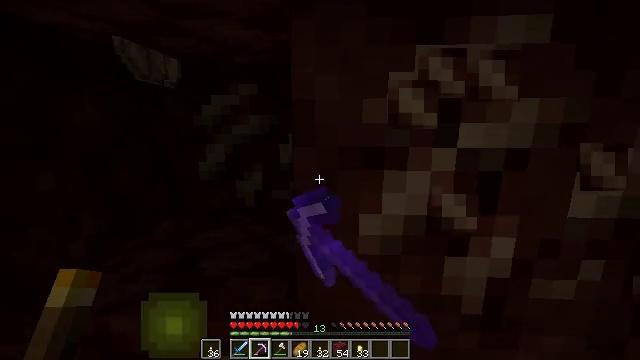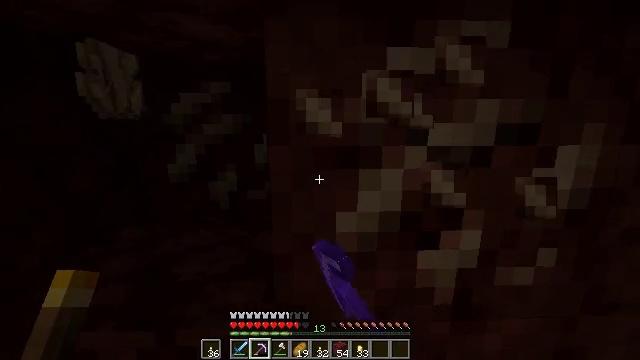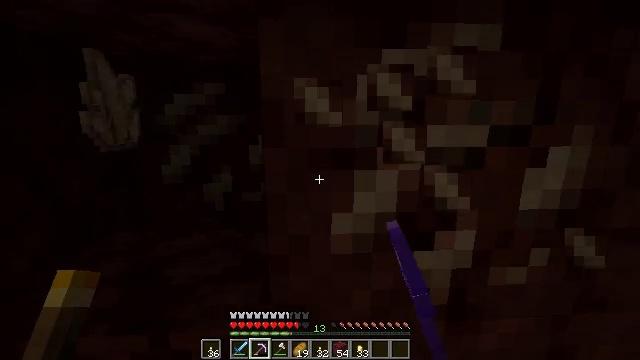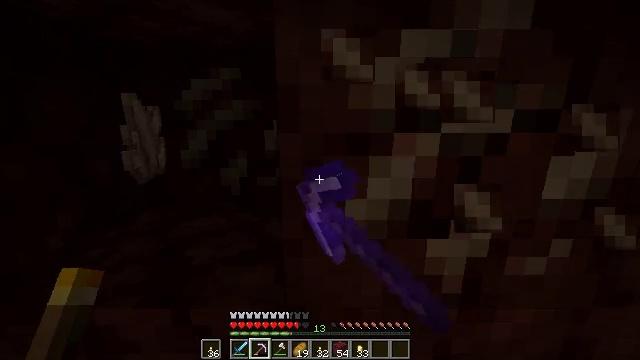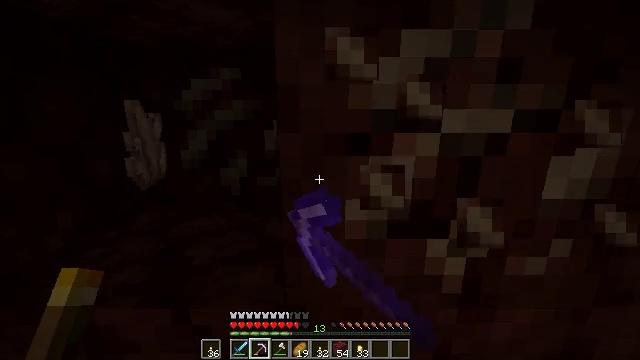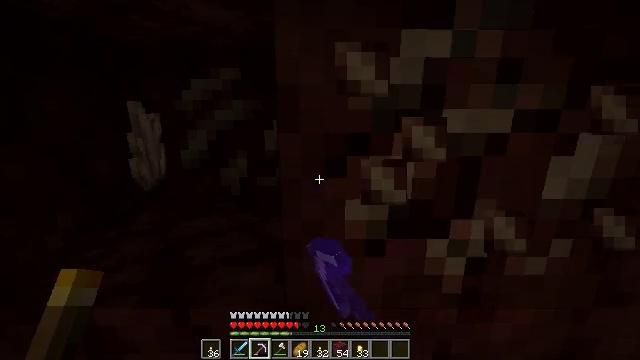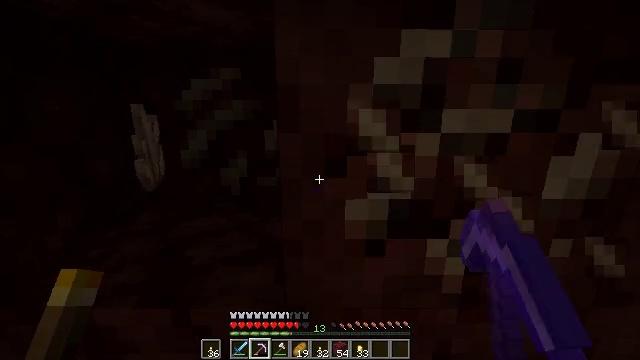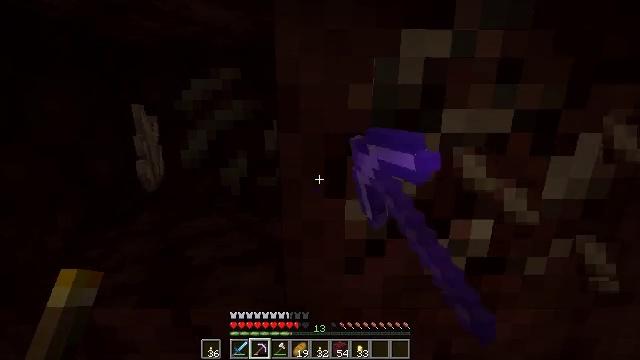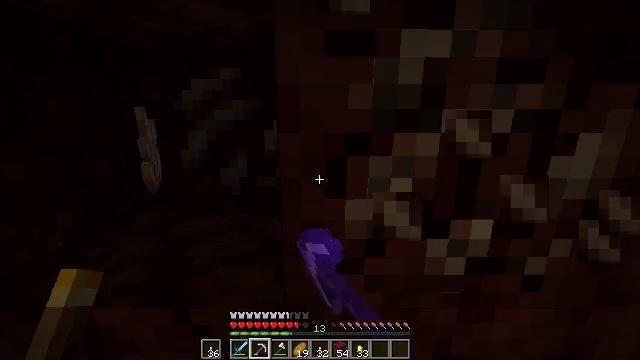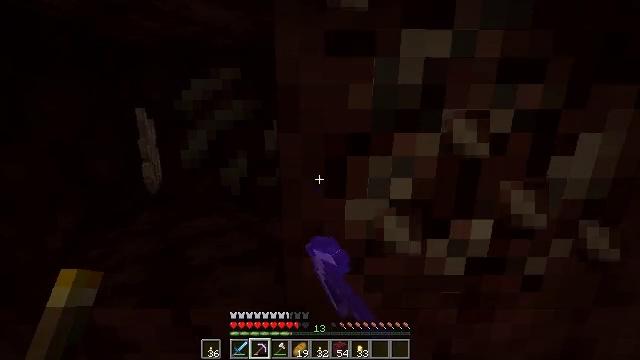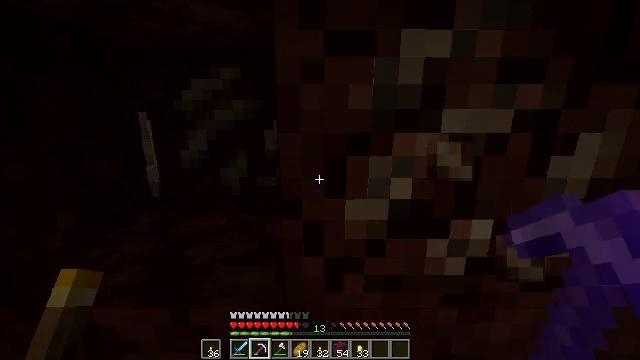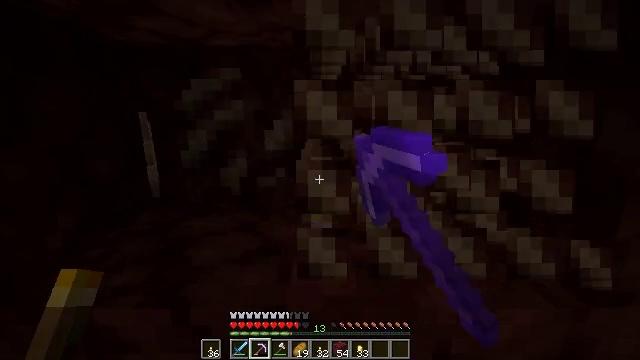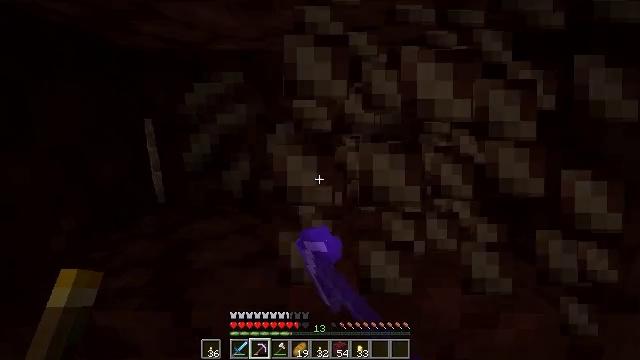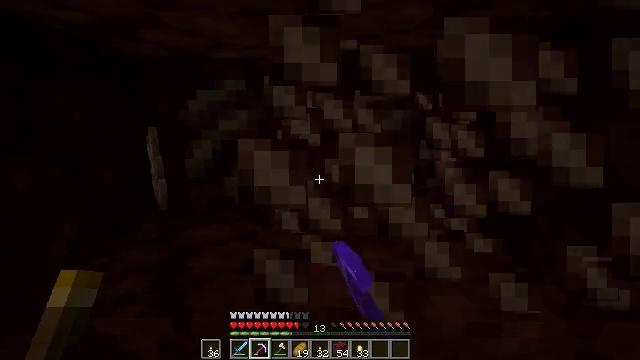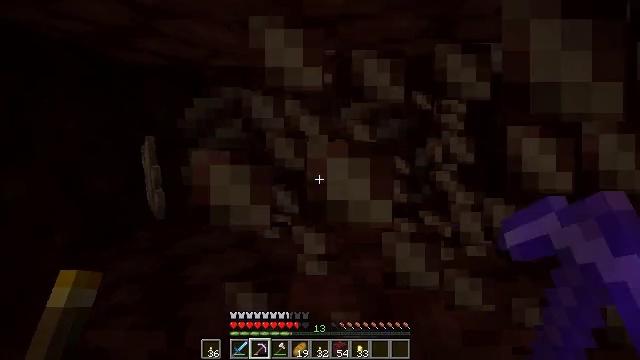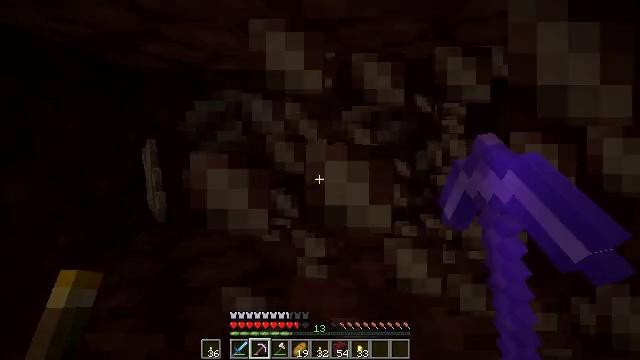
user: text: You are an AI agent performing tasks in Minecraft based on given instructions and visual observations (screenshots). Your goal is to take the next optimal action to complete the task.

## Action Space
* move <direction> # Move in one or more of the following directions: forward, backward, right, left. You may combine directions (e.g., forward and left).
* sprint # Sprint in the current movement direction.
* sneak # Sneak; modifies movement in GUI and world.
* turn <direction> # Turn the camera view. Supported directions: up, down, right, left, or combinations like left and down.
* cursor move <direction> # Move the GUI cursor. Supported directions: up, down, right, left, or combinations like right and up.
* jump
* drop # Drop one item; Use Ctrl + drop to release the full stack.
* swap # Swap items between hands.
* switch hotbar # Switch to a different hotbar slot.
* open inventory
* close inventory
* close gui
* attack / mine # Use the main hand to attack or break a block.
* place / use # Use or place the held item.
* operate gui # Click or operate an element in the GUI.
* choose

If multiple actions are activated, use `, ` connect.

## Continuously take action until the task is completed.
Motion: motion action
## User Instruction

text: Extract nether quartz by breaking the ore.
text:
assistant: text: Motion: turn right, attack / mine
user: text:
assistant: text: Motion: turn right, attack / mine
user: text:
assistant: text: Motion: turn left and down, attack / mine
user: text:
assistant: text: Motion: attack / mine
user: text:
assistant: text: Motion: attack / mine
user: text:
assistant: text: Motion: attack / mine
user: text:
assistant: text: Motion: attack / mine
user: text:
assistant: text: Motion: attack / mine
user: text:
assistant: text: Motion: attack / mine
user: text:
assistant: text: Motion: attack / mine
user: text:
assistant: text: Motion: attack / mine
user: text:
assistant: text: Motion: attack / mine
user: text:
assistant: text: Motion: turn up, attack / mine
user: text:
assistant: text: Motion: turn up, attack / mine
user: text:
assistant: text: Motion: attack / mine
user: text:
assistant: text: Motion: attack / mine